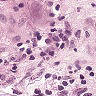
Metastatic tissue present: yes